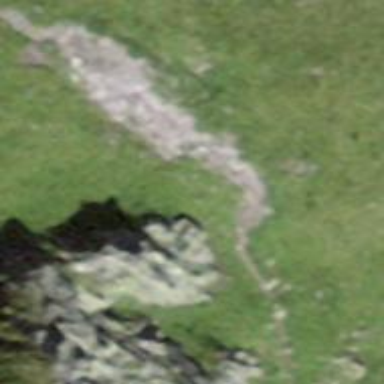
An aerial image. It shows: Path.